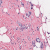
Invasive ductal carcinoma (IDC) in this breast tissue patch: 0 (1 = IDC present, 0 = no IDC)